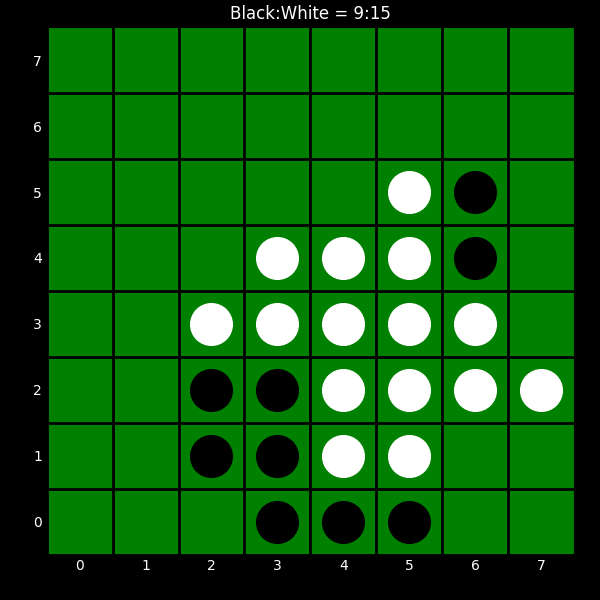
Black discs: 9
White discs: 15